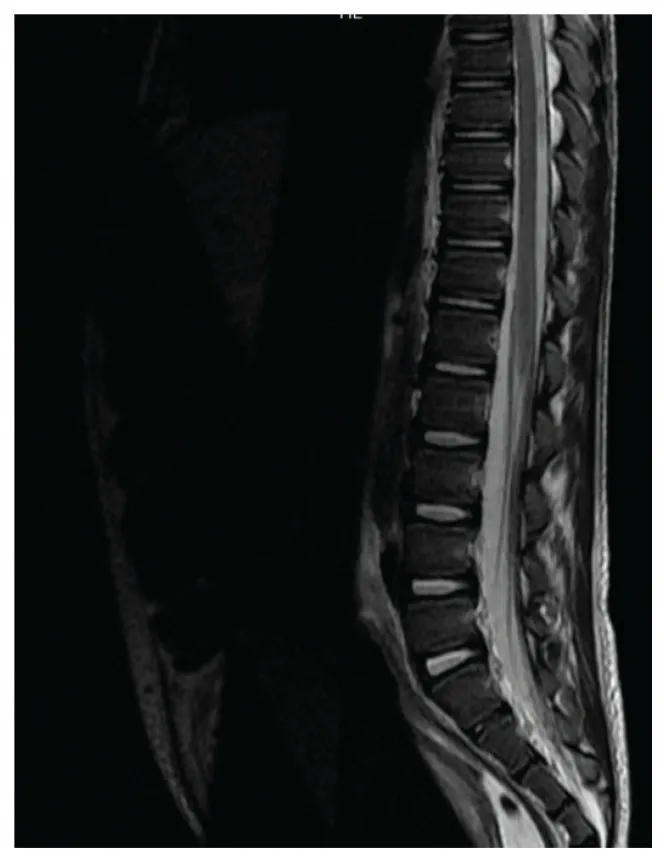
Sagittal T2-weighted magnetic resonance imaging sequence of the lower thoracic and lumbar spine demonstrating normal signal intensity in the spinal cord and conus medullaris.
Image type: radiology (mri)